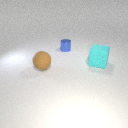
small blue metal cylinder to the right of large brown rubber sphere